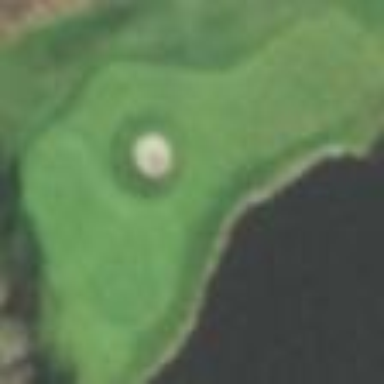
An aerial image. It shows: Scenic golf fairway.